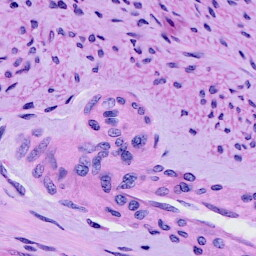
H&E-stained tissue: Cervix